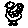
Label: bird